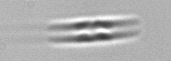
Label: pennate